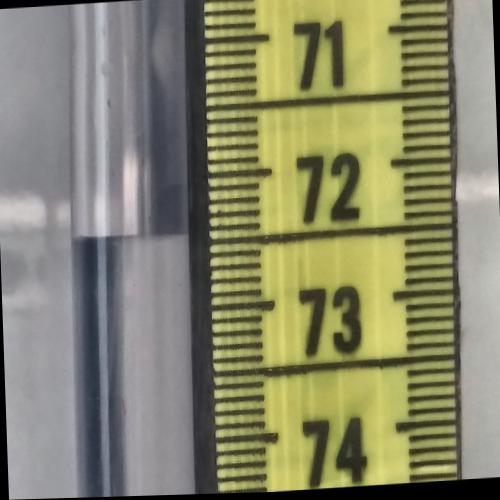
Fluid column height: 72.4 cm